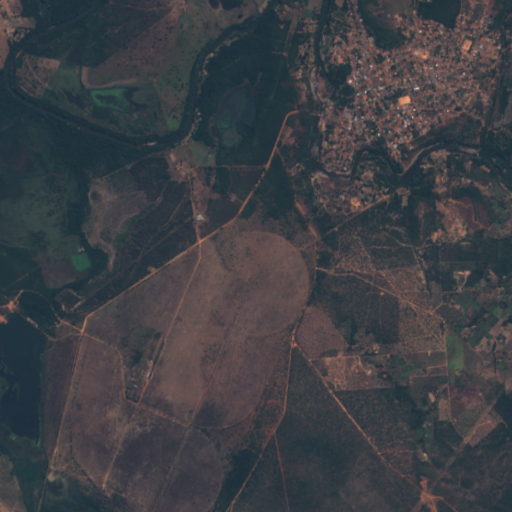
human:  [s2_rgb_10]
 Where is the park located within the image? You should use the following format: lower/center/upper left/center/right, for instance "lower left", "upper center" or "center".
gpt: The park is located in the upper right of the image.
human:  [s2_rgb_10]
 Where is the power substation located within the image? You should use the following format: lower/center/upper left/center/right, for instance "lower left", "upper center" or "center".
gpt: The power substation is located in the center of the image.
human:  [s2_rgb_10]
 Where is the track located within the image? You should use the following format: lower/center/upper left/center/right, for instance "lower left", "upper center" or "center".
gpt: There is no track in the image.